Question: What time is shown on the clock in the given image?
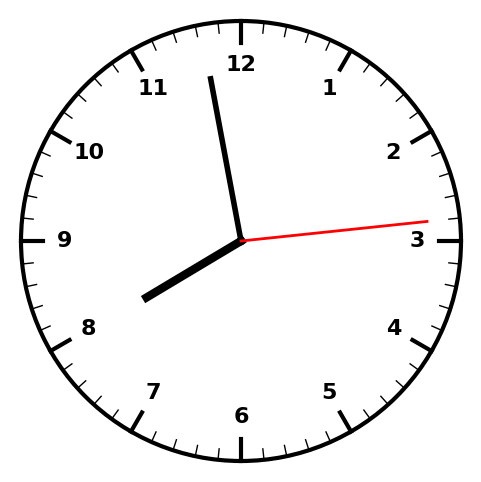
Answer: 07:58:14